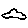
Label: cloud